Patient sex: F
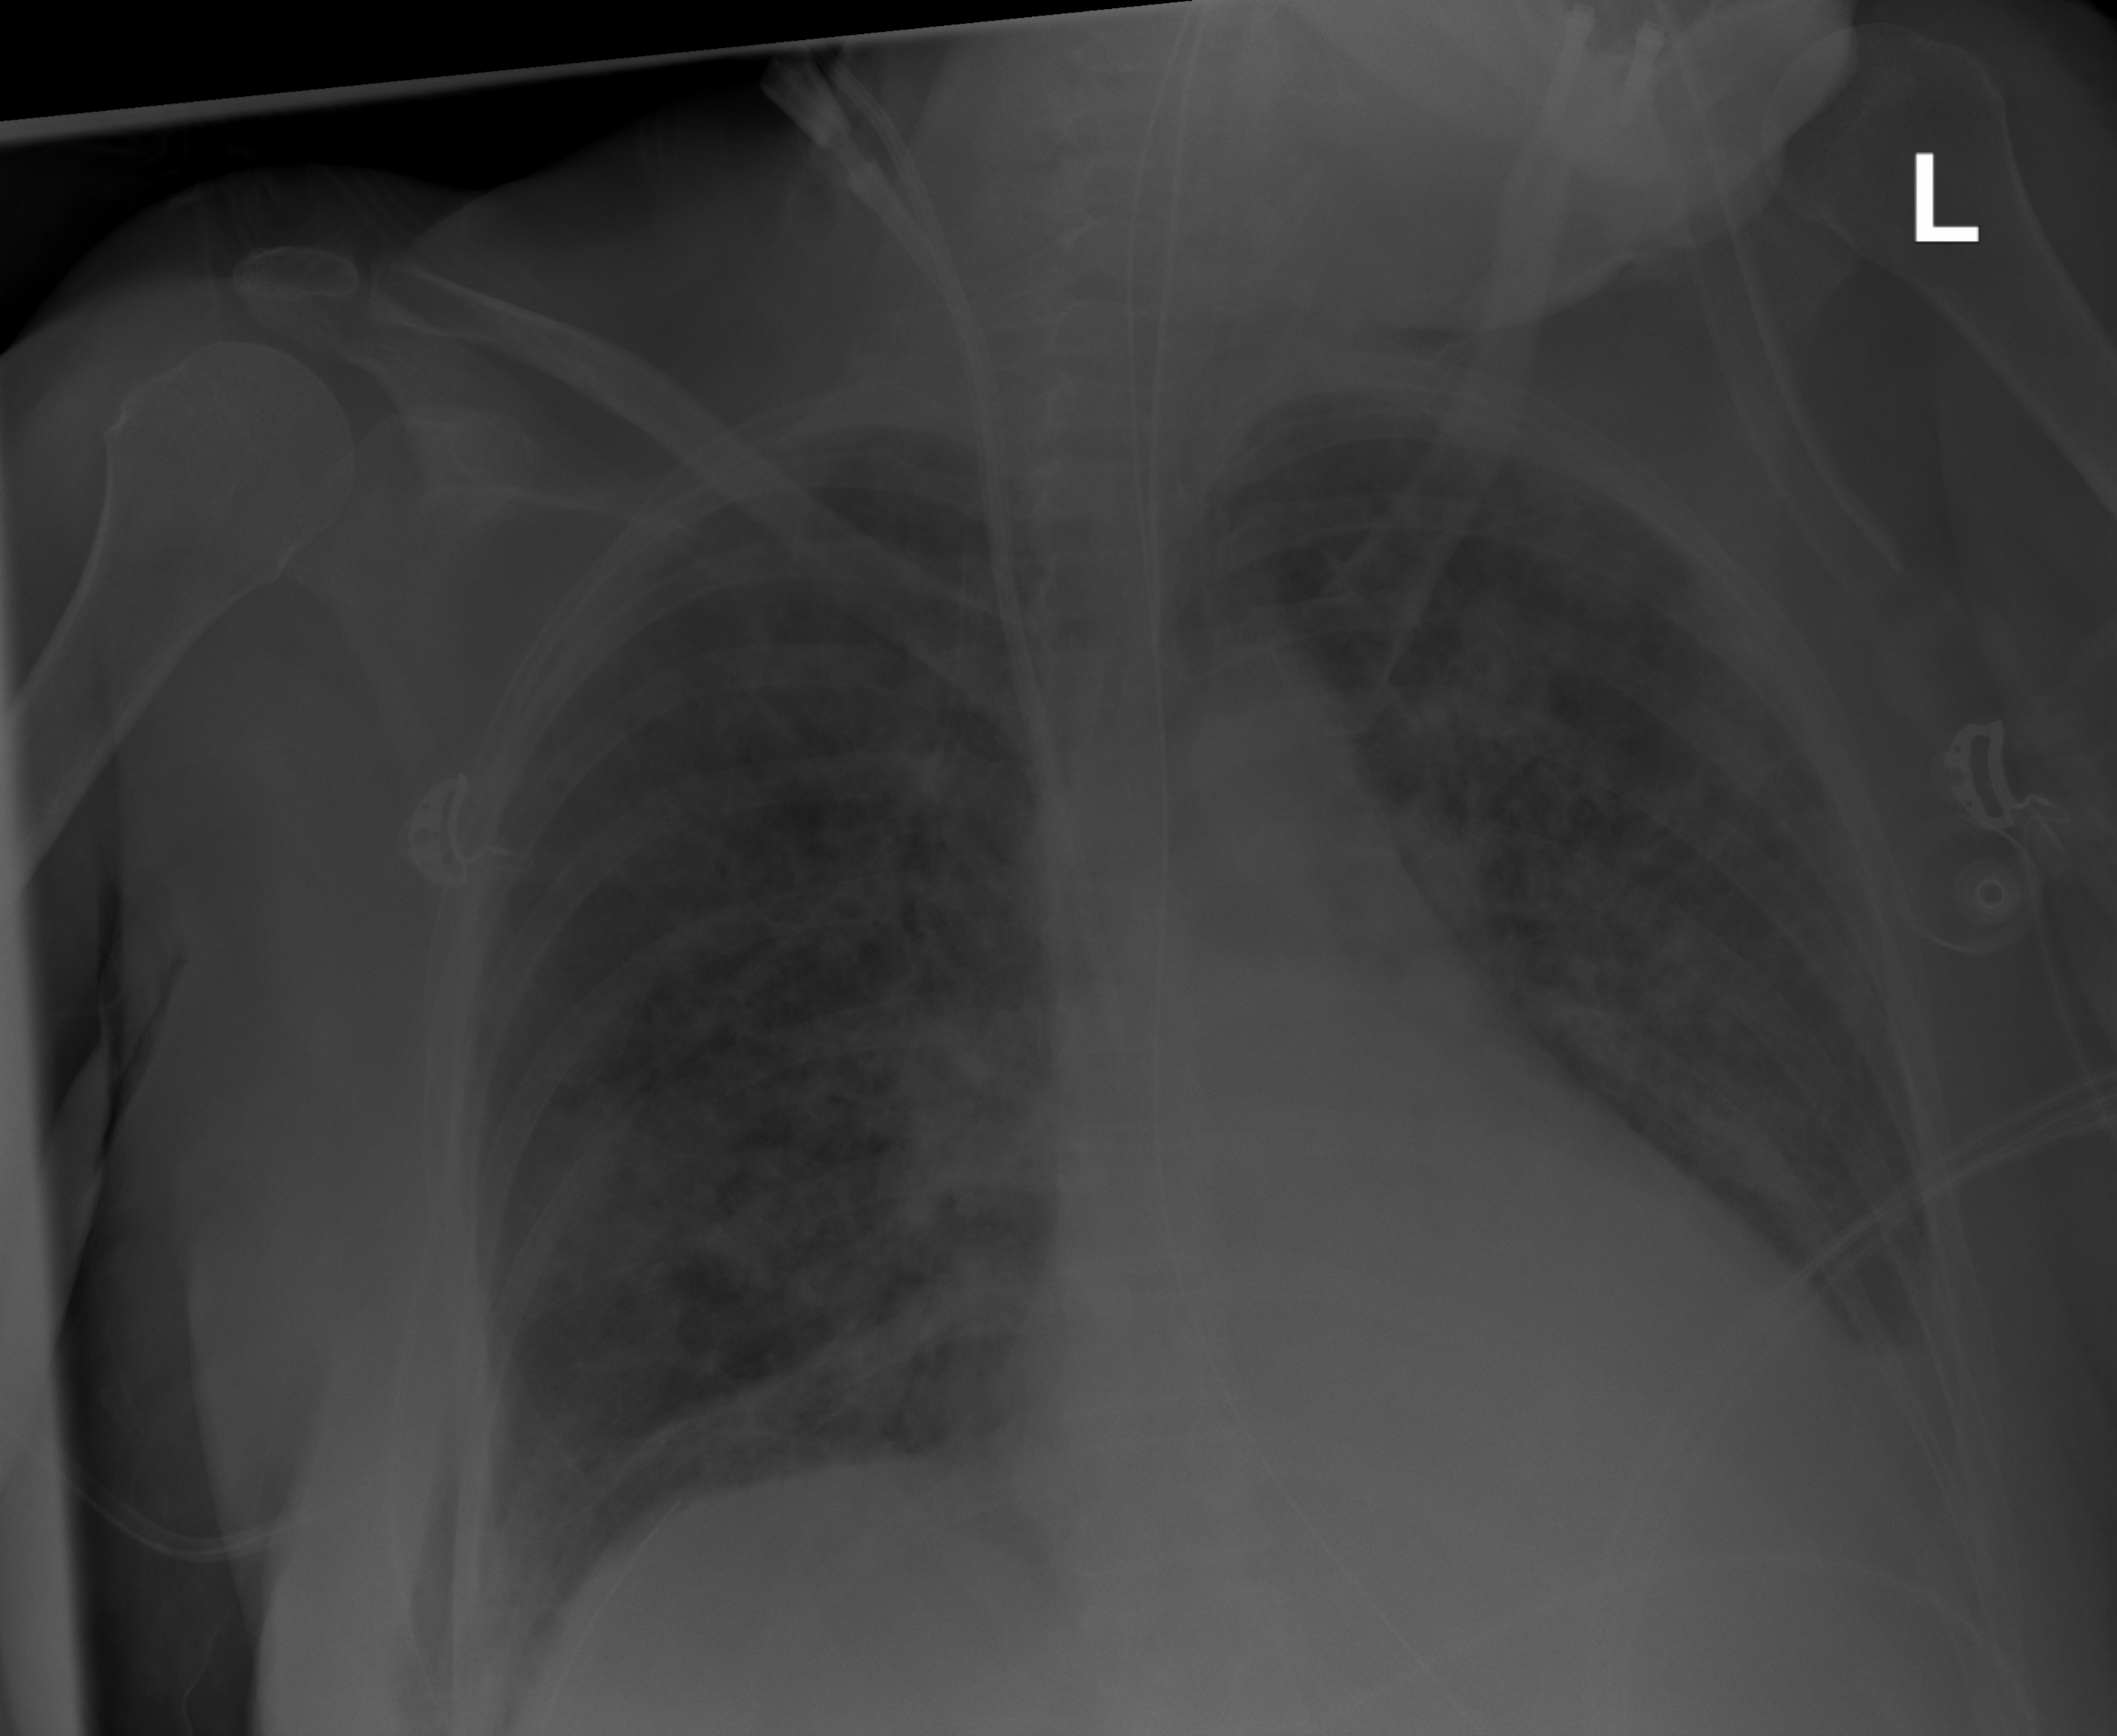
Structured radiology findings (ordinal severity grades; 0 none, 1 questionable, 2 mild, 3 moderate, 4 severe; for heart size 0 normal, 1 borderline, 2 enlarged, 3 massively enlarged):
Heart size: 1
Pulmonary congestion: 2
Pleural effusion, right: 0
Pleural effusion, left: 2
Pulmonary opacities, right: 2
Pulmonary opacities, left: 2
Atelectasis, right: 2
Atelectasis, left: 2